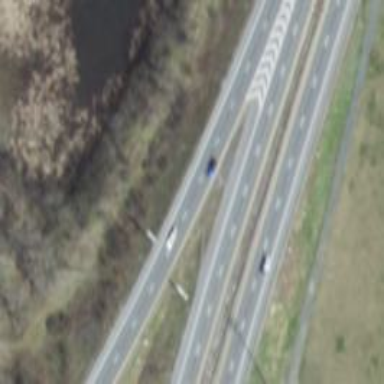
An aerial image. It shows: Motorway link.